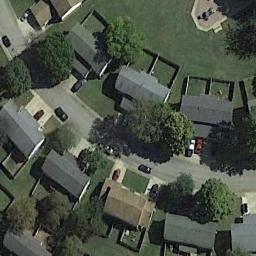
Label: medium_residential